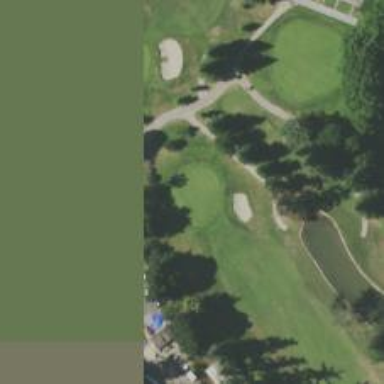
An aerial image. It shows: View of golf hole.